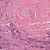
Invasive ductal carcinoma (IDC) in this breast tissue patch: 1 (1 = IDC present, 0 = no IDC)